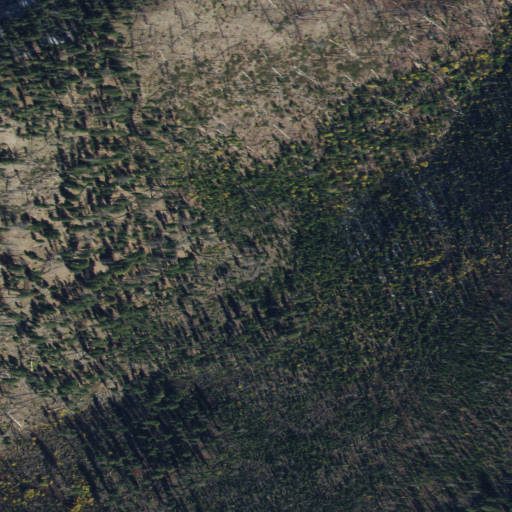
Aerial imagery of gap in Idaho named Bear Trap Saddle containing shrub and evergreen forest